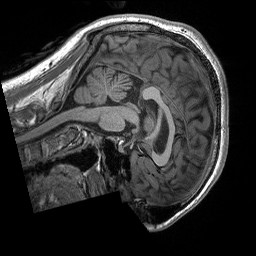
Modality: T1w
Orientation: sagittal
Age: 25
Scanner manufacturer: siemens
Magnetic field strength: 3 T
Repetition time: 2.3 s
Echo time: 0.00296 s